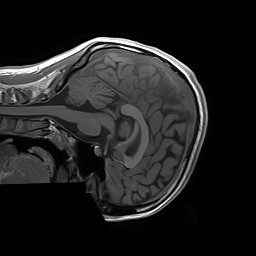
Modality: T1w
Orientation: sagittal
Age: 23
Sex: female